Brain MRI, t2w sequence, axial 2D slice.
Patient: age 23, sex F, weight 90 kg, height 1.9 m
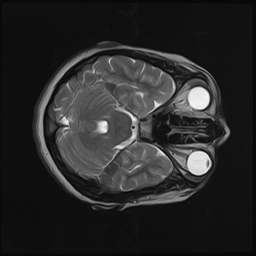